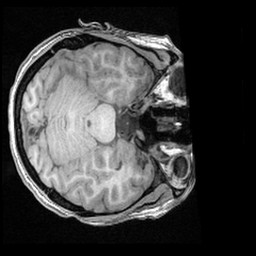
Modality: T1w
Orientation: axial
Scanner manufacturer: ge
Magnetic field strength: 3 T
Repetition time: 0.008368 s
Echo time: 0.003256 s